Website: macys
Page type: delivery-shipping
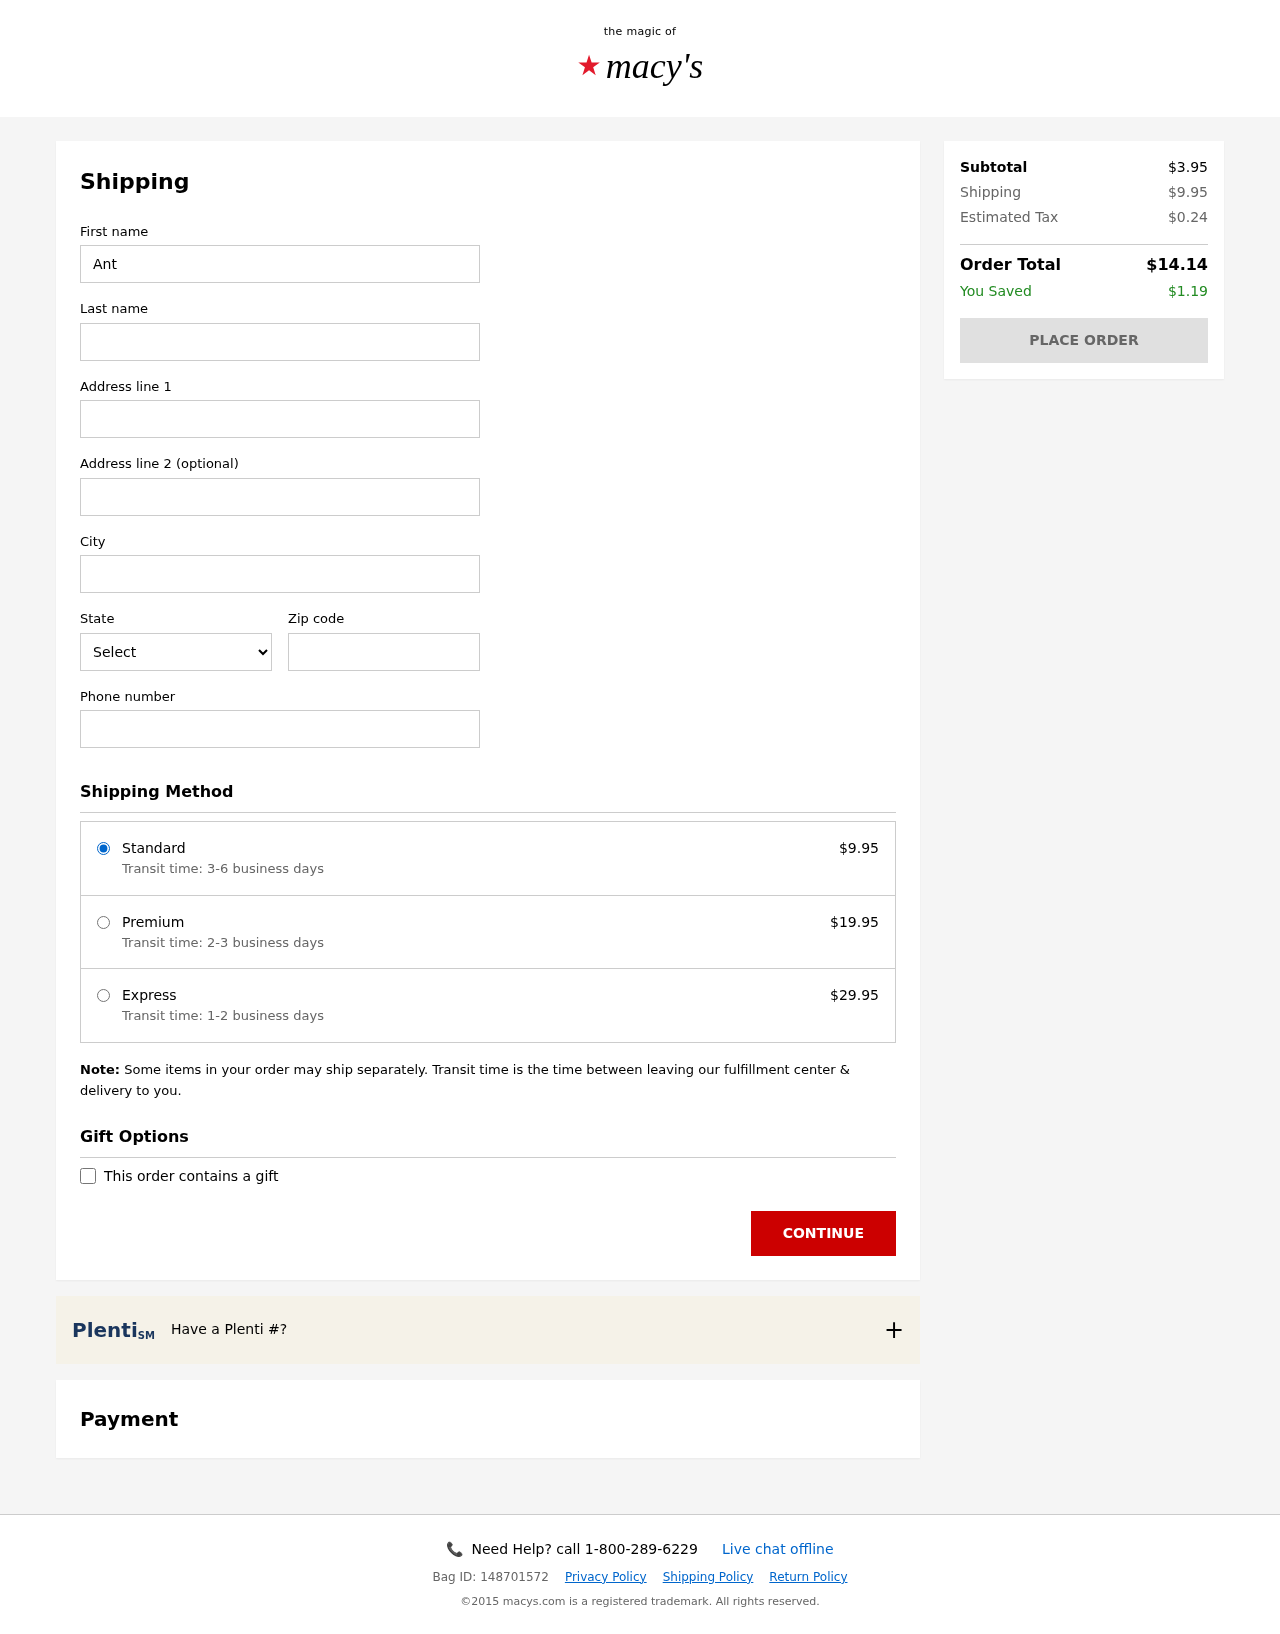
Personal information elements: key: PII_CITY
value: New Kevinbury
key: PII_FIRSTNAME
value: Anthony
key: PII_LASTNAME
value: Dennis
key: PII_PHONE
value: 3767963417
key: PII_POSTCODE
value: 88651
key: PII_STATE_ABBR
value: AZ
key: PII_STREET
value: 7672 Kevin Hills Suite 663
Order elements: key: ORDER_SHIPPING_COST
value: $9.95
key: ORDER_SHIPPING_PREMIUM
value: $19.95
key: ORDER_SHIPPING_EXPRESS
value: $29.95
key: ORDER_SUBTOTAL
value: $3.95
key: ORDER_TAX
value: $0.24
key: ORDER_TOTAL
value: $14.14
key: ORDER_SAVINGS
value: $1.19